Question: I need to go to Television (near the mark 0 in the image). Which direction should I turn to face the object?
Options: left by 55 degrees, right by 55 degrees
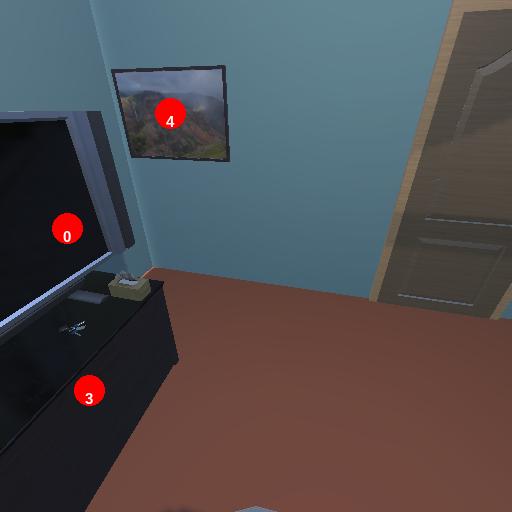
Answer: left by 55 degrees